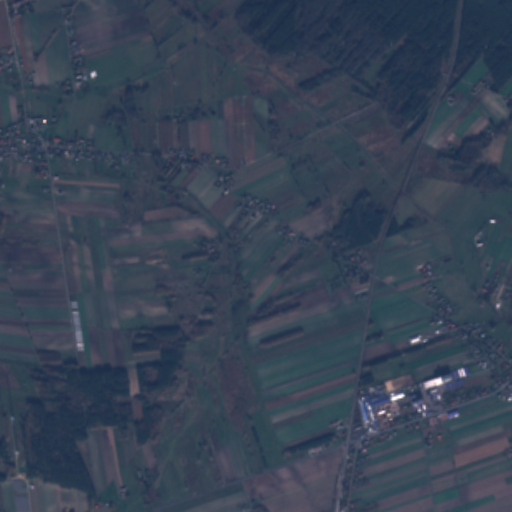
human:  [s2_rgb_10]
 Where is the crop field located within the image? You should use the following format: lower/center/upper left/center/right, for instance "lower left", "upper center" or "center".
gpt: The crop field is located in the upper center of the image.
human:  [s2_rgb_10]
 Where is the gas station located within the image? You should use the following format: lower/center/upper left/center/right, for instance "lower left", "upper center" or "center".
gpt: The gas station is located in the lower center of the image.
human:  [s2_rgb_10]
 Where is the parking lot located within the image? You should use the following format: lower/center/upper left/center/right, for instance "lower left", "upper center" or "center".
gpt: The parking lot is located in the lower right of the image.
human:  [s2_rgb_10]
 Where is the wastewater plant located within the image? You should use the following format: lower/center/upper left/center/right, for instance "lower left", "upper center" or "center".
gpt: The wastewater plant is located in the center right of the image.
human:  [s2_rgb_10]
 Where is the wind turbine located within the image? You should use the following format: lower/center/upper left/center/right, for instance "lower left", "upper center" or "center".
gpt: The wind turbine is located in the lower left of the image.
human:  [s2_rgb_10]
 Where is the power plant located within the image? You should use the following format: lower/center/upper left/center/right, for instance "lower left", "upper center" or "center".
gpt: There is no power plant in the image.